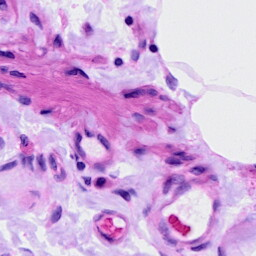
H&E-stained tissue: Ovarian